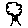
Label: tree